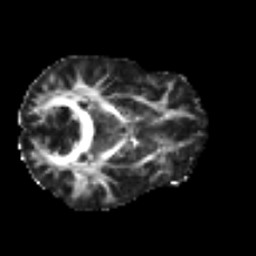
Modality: FA
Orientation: axial
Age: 33
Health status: ill
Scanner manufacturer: philips
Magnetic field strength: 3 T
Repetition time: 9 s
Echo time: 0.127 s